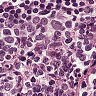
Metastatic tissue present: no